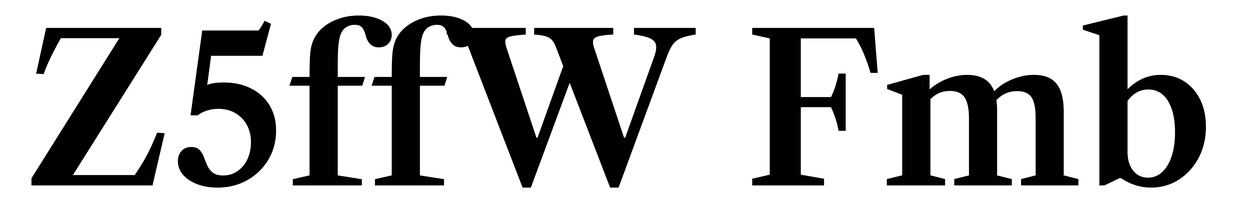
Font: LibreCaslonText_SemiBold